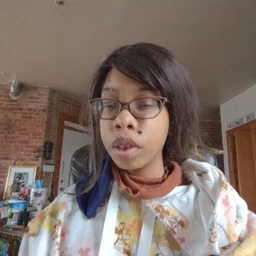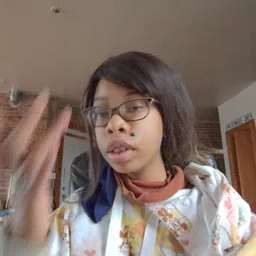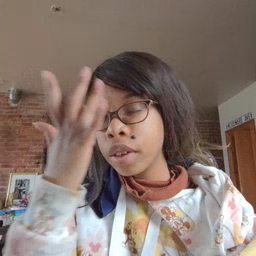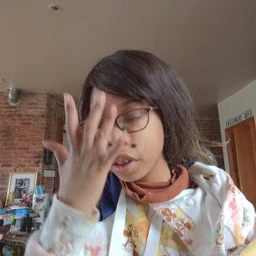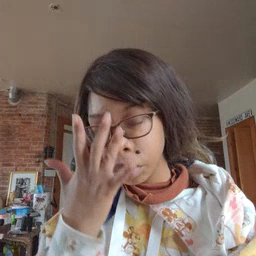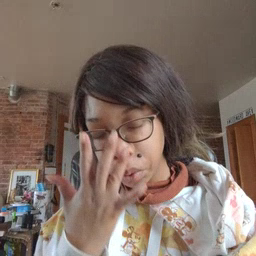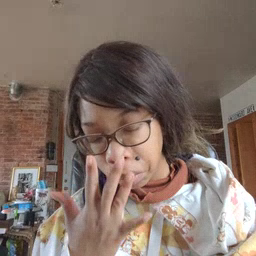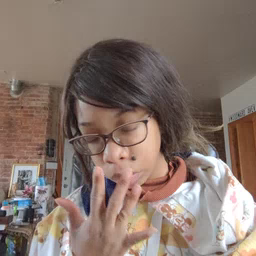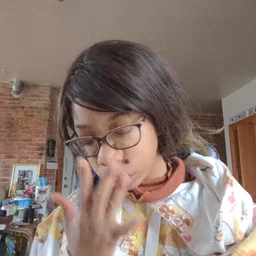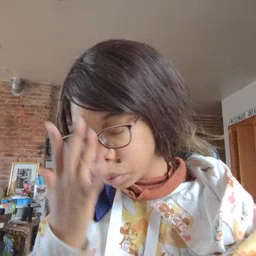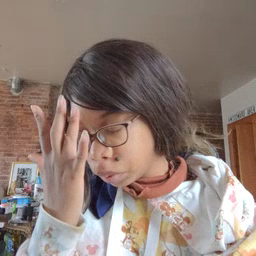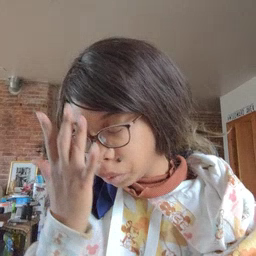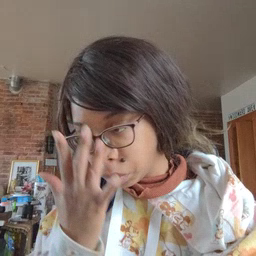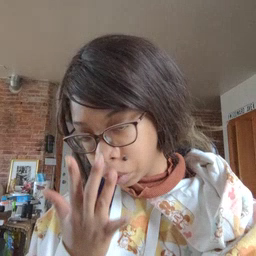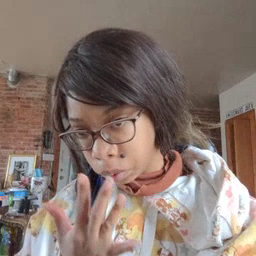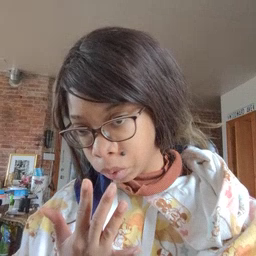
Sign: sad